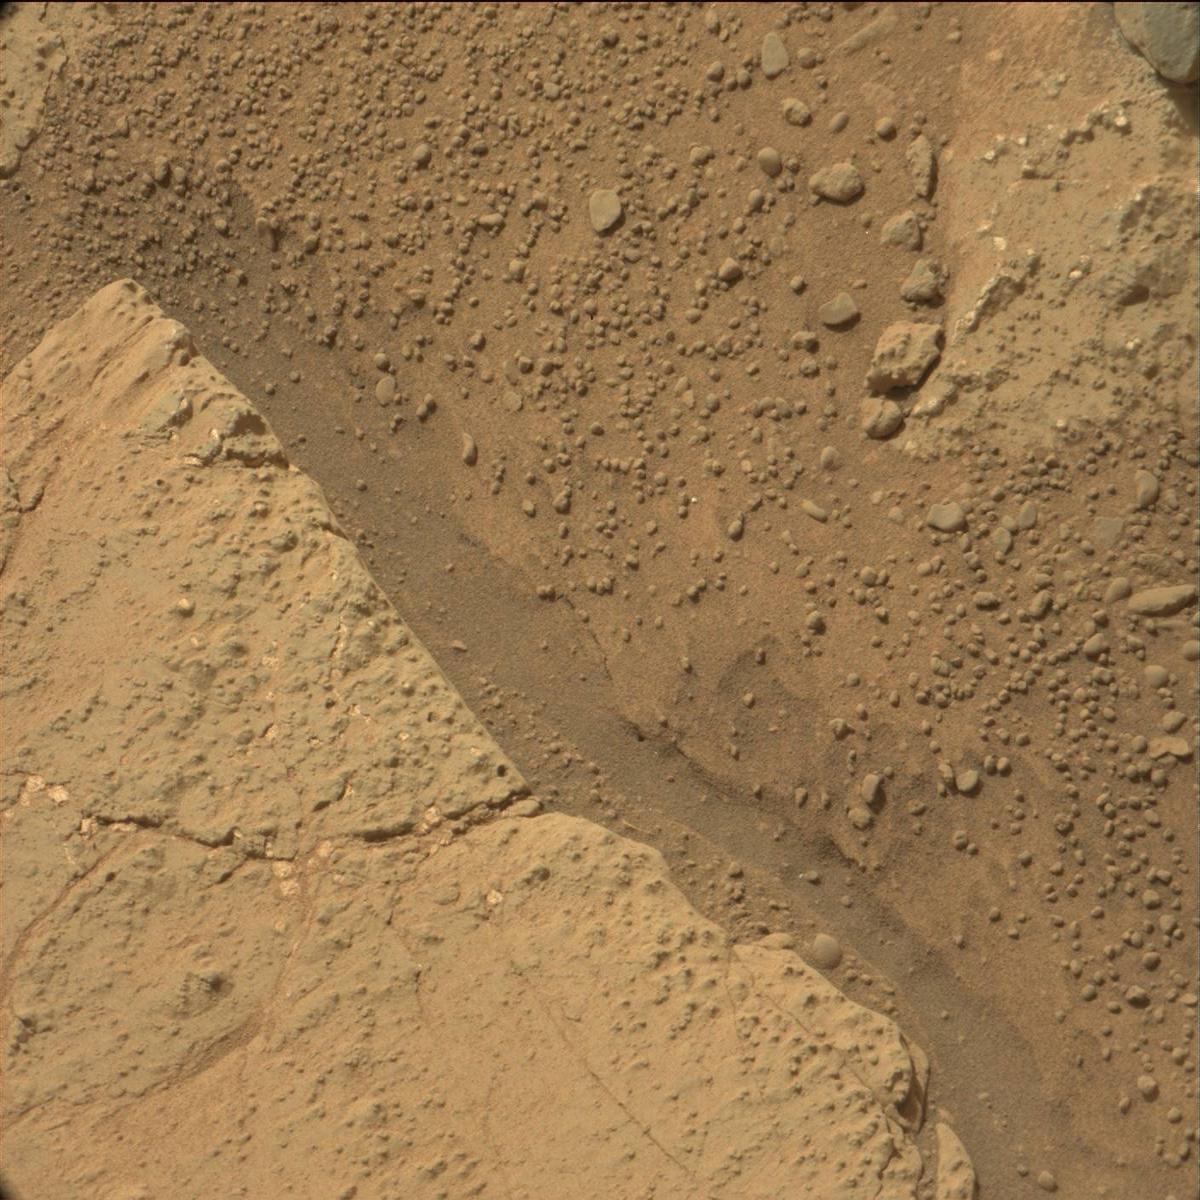
Terrain classes present: Bedrock, Rock, Sand / Soil